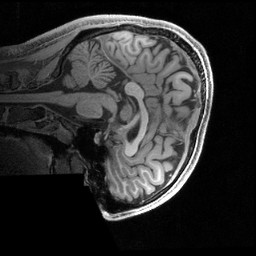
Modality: T1w
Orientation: sagittal
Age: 22
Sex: male
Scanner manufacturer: siemens
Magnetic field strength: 3 T
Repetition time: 2.4 s
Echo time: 0.00231 s